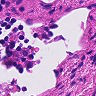
Metastatic tissue present: no